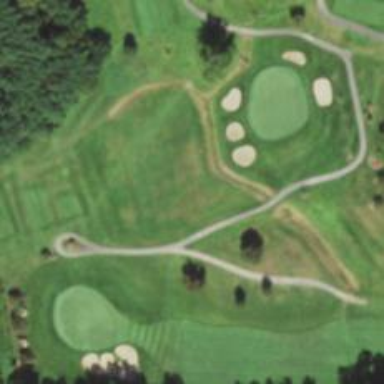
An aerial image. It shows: Service road designated as golf cart path.